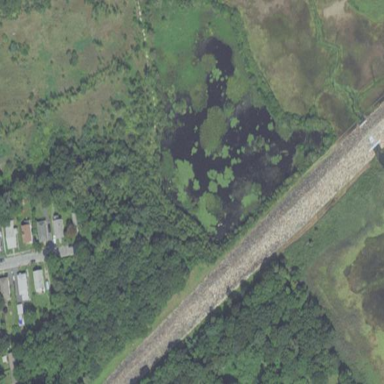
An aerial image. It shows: Swampy wetland area.